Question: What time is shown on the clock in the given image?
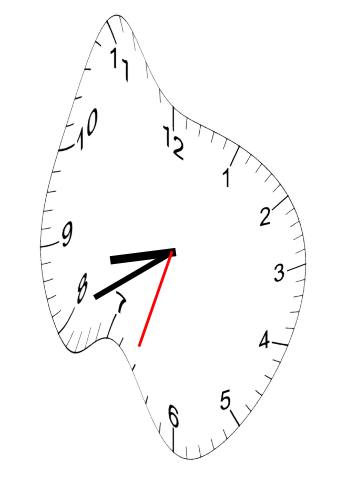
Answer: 08:40:33